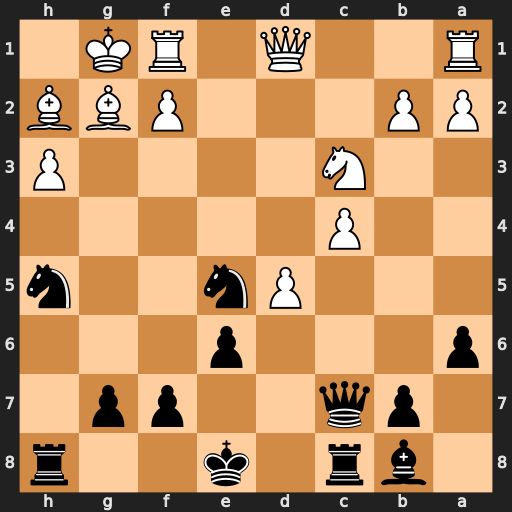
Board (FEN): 1br1k2r/1pq2pp1/p3p3/3Pn2n/2P5/2N4P/PP3PBB/R2Q1RK1
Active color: b
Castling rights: k
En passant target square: -
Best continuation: Nf3+ Bxf3 Qxh2#